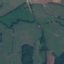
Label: Pasture